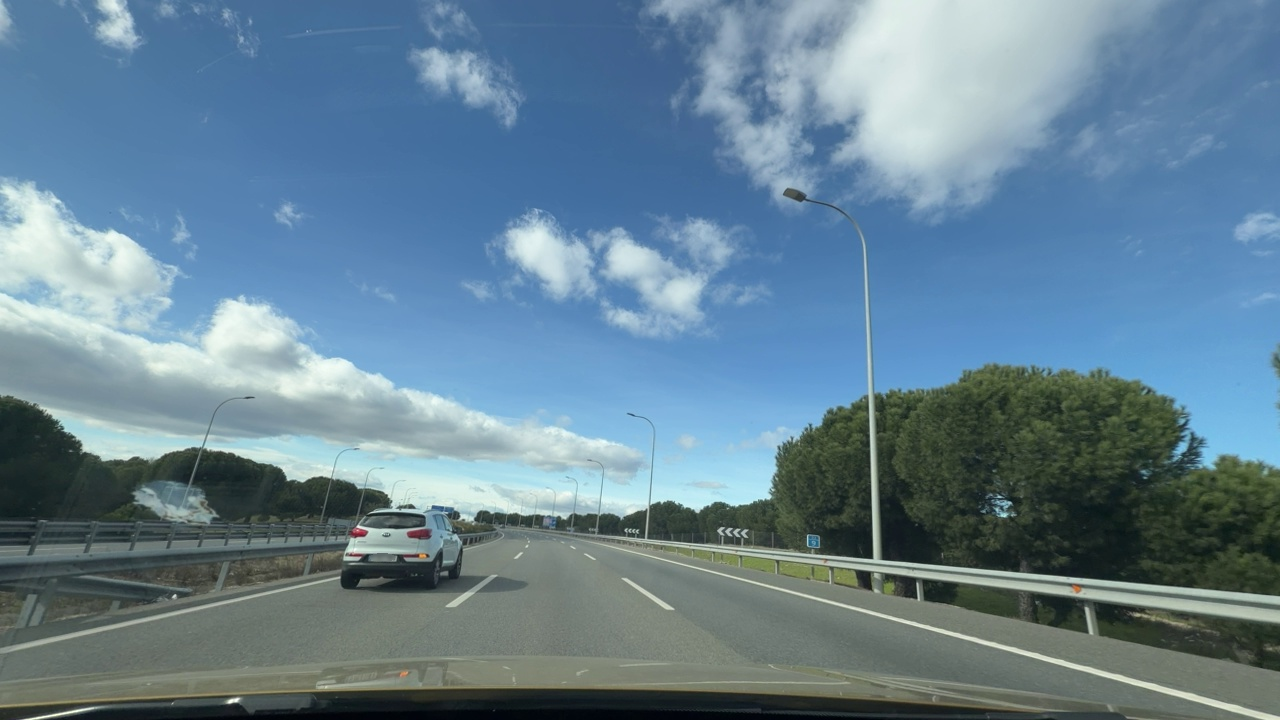
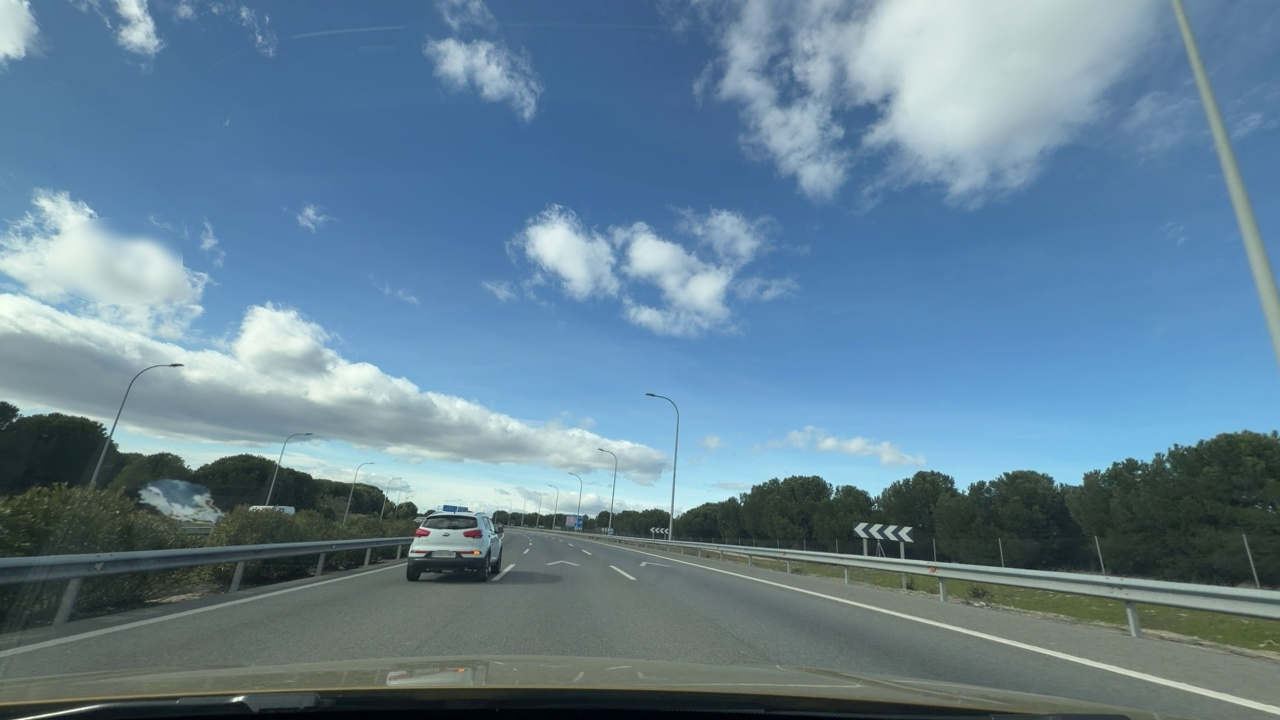
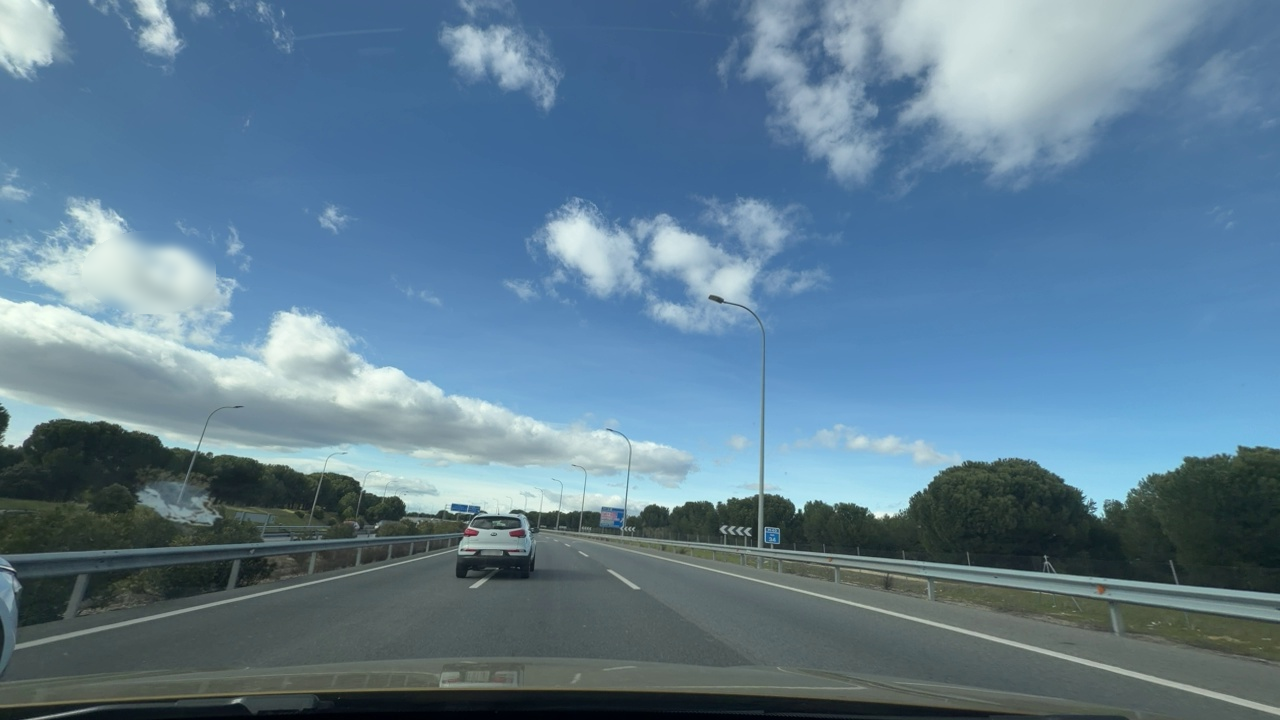
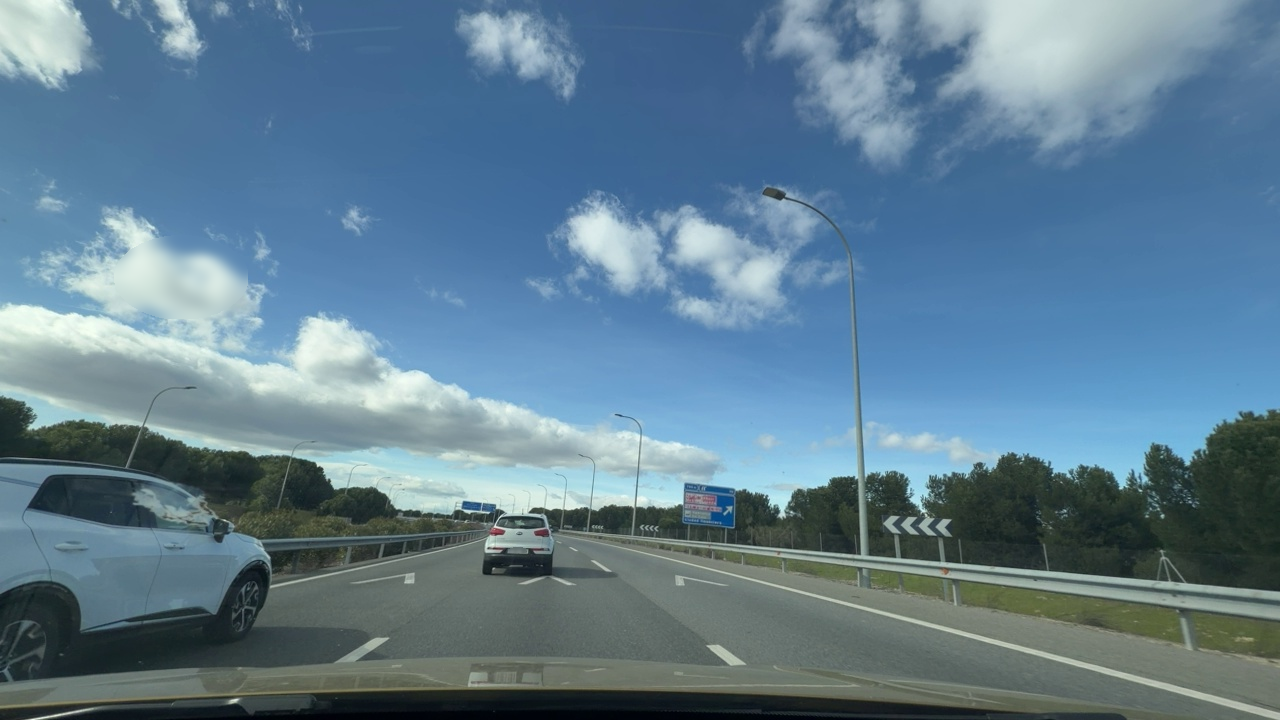
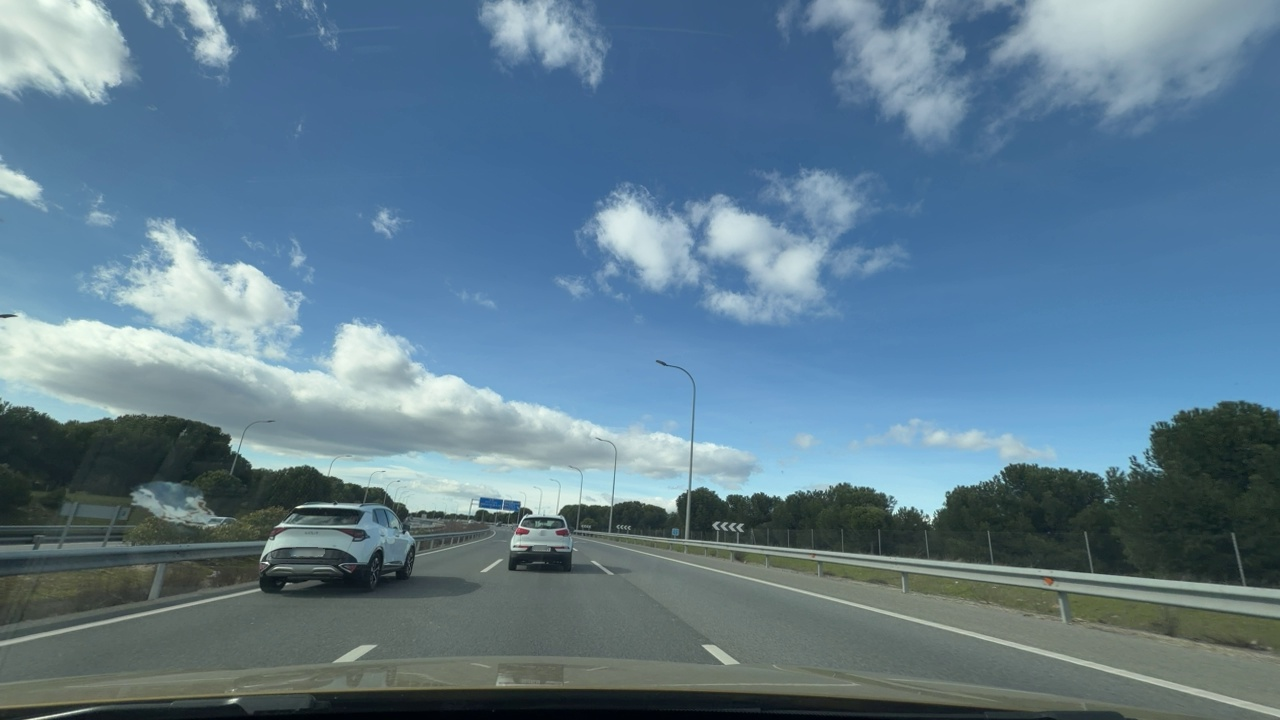
Situation: Cut in
Question: Is a vehicle from an adjacent lane moving into the ego lane?
Answer: Yes
Reasoning: A vehicle from the left lane is crossing the lane marking into the ego lane.

Situation: Cut in
Question: Has a vehicle merged into the ego lane directly ahead of the ego vehicle without any intermediate vehicle?
Answer: Yes
Reasoning: A vehicle has entered the ego lane directly ahead with no vehicle in between.

Situation: Cut in
Question: Is the ego vehicle currently inside a roundabout?
Answer: No
Reasoning: The ego vehicle is in the middle lane of a highway.

Situation: Cut in
Question: Is the ego vehicle currently within an intersection?
Answer: No
Reasoning: The ego vehicle is in the middle lane of a highway.

Situation: Cut in
Question: Is any vehicle partially overlapping the lane boundary markings of the ego lane?
Answer: Yes
Reasoning: A vehicle is positioned partially over the dashed line on the right side of the ego lane.